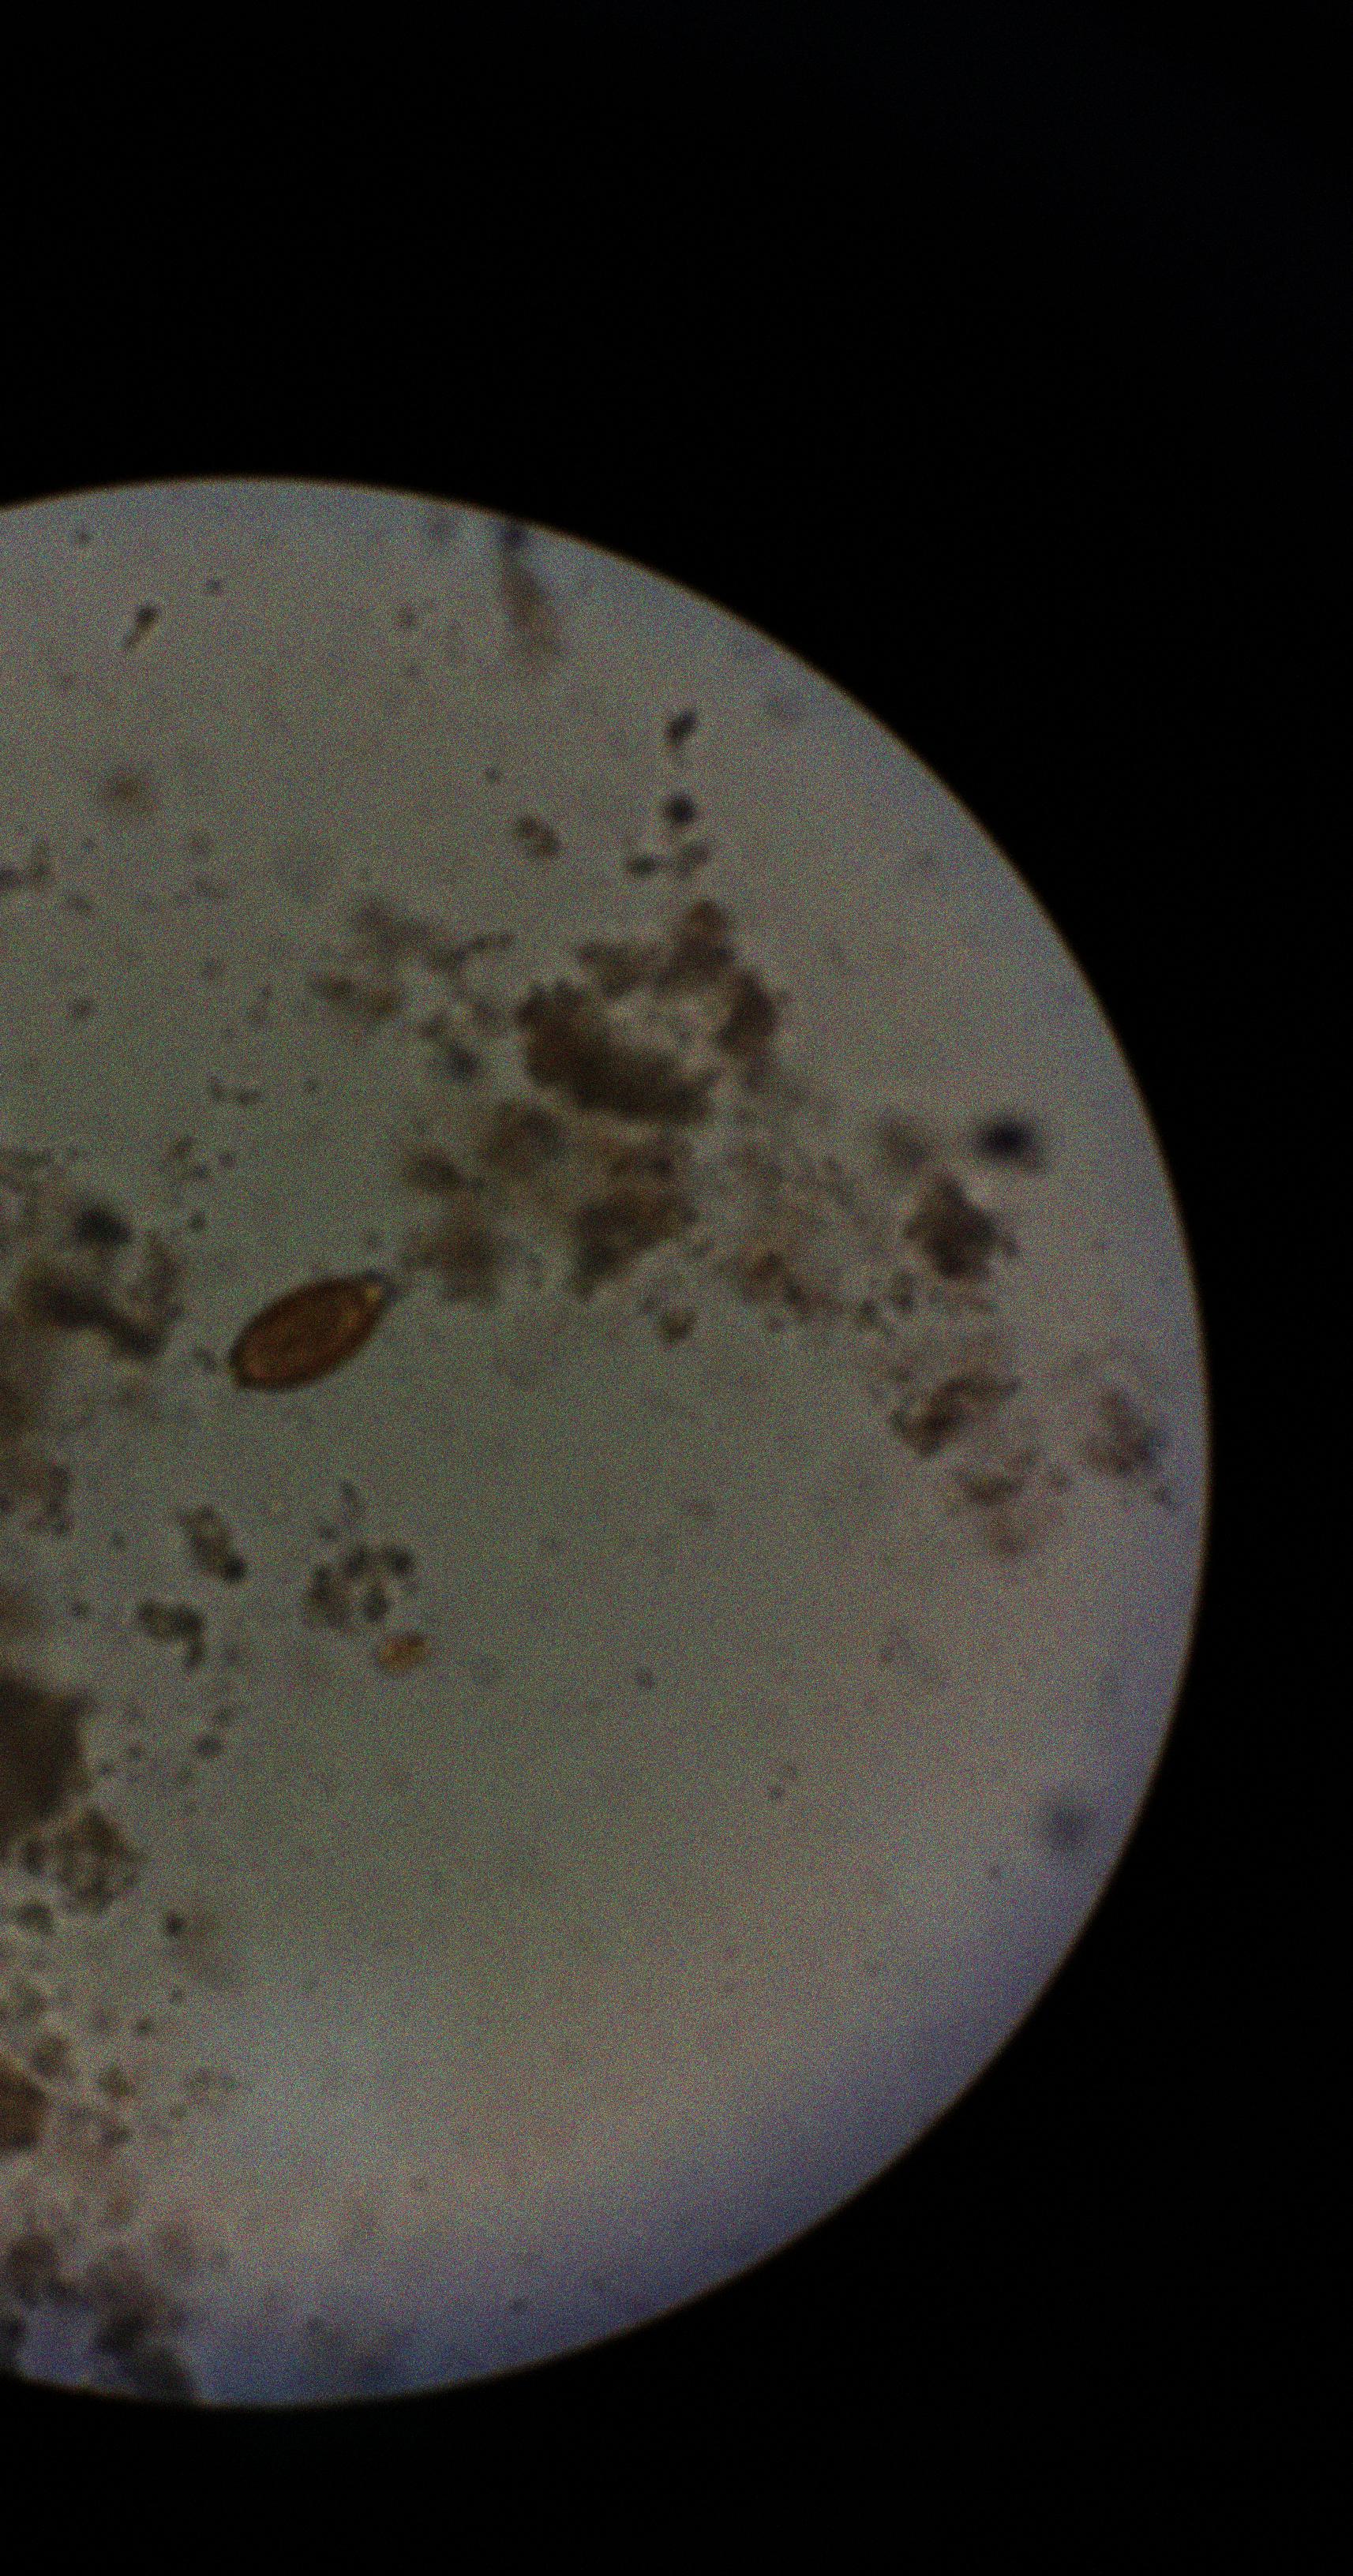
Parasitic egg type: Trichuris trichiura